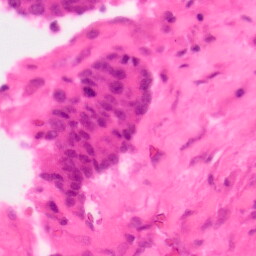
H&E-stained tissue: Colon